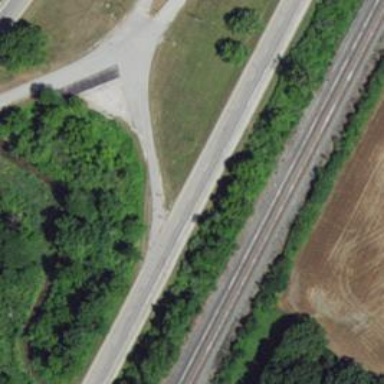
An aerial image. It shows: Trunk link highway.